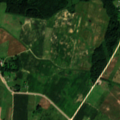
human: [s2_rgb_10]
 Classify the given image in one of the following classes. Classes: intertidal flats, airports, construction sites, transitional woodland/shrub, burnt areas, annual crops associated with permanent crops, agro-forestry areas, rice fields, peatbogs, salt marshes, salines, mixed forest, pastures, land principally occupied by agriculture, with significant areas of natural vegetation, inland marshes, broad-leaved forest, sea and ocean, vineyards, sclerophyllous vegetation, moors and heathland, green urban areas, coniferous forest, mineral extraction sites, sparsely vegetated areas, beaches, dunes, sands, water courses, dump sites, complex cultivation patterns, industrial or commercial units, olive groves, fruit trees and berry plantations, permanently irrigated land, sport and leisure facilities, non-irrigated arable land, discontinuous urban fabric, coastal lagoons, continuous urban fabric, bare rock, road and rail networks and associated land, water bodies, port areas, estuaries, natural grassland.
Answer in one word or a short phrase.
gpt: non-irrigated arable land, pastures, land principally occupied by agriculture, with significant areas of natural vegetation, broad-leaved forest, mixed forest